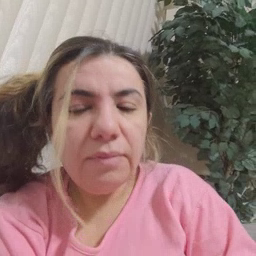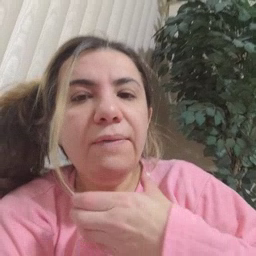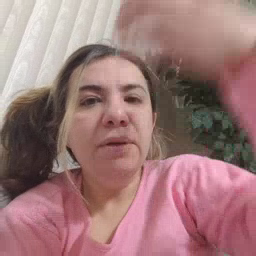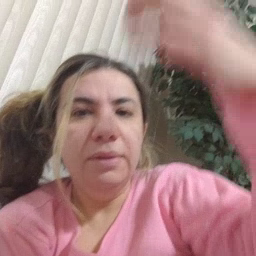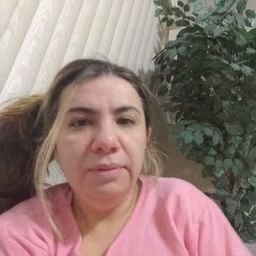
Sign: giraffe